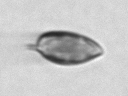
Label: Prorocentrum_triestinum